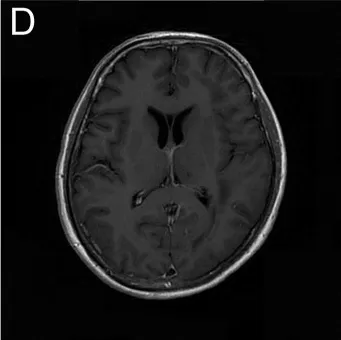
Magnetic resonance images. (D) Gadolinium enhanced T1-weighted image showing no enhancement of the lesion.
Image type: radiology (mri)